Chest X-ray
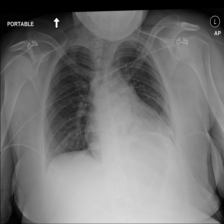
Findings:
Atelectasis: negative
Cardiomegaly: negative
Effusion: negative
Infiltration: negative
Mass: negative
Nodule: negative
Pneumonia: negative
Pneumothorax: negative
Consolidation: negative
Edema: negative
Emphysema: negative
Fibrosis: negative
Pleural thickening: negative
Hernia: negative